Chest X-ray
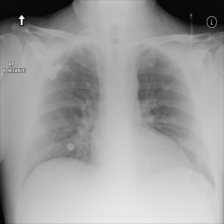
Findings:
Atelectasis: negative
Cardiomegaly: positive
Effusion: negative
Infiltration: negative
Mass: negative
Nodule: negative
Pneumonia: negative
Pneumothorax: negative
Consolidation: negative
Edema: negative
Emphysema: negative
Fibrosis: negative
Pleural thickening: negative
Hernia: negative